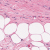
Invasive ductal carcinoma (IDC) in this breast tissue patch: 0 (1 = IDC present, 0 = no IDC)